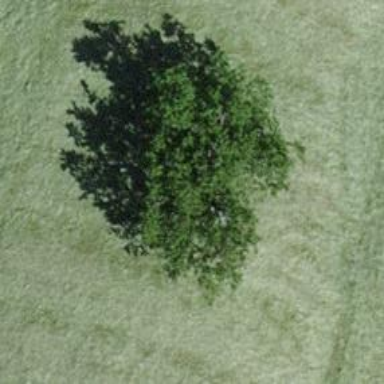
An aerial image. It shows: Single tag "natural: tree."